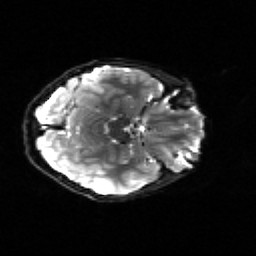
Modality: sbref
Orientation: axial
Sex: female
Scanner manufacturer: siemens
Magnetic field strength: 3 T
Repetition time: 5 s
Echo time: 0.071 s